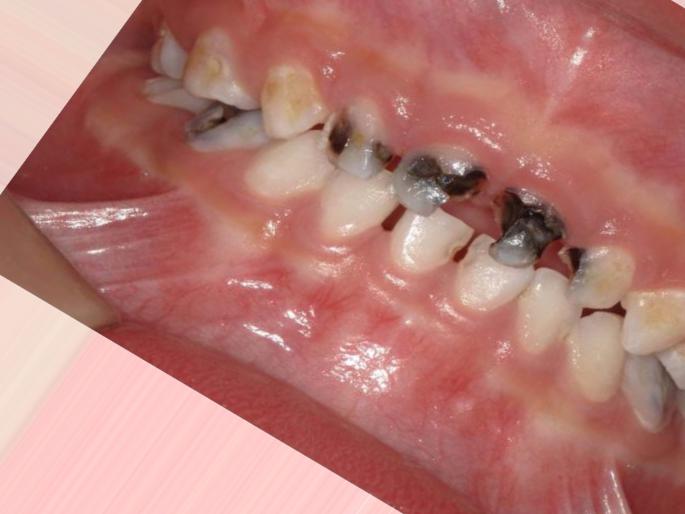
Condition: Caries